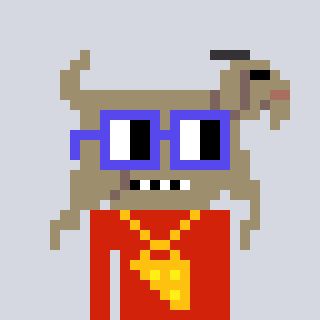
a pixel art character with square blue glasses, a goat-shaped head and a red-colored body on a cool background